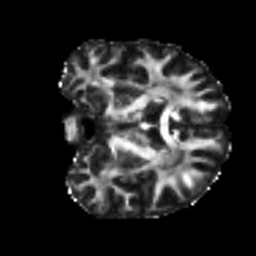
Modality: FA
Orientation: coronal
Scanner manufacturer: siemens
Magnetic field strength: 3 T
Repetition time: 4 s
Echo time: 0.0594 s